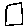
Label: square